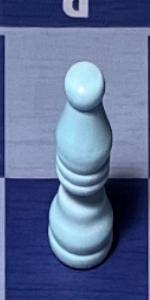
Label: Bishop_White